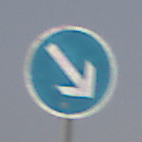
Verkehrszeichen: VorgeschriebeneVorbeifahrtRechts
Umgebung: Outdoor, Nature
Tageszeit: MorningAfternoon
Wetter: PartlyCloudy
Licht: Natural
Jahreszeit: NotSpecified
Kontrast: MediumContrast